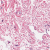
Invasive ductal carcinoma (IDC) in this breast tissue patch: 0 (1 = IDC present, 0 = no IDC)